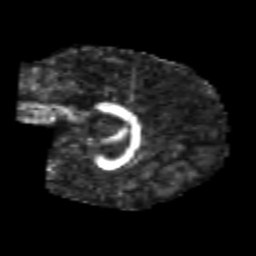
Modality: FA
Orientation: sagittal
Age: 6
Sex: male
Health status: healthy